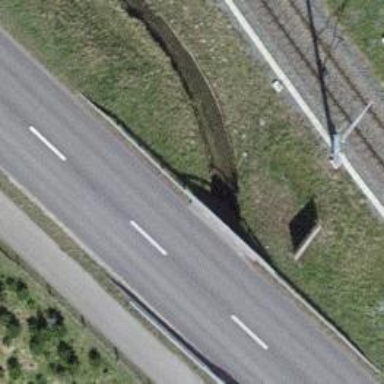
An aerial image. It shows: Tunnel.